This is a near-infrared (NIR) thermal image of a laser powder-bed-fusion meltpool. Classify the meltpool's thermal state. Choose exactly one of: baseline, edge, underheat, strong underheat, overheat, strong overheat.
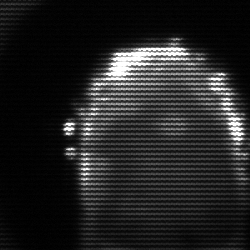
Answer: baseline